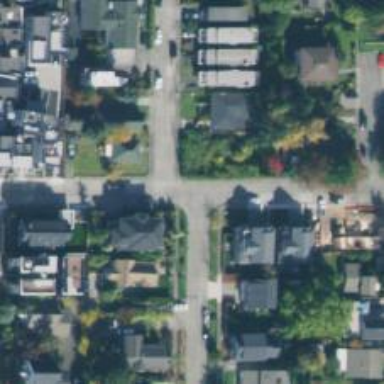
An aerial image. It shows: Residential road with separate sidewalk.